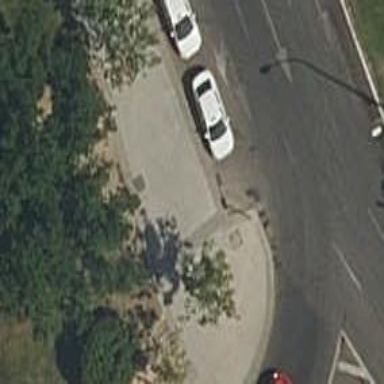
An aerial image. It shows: Taxi stand.